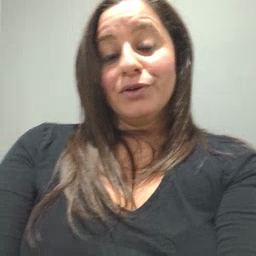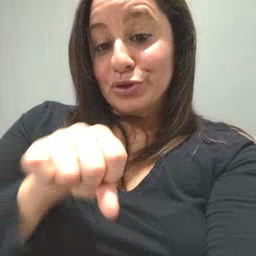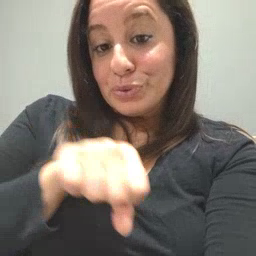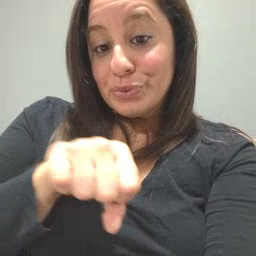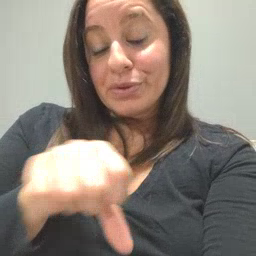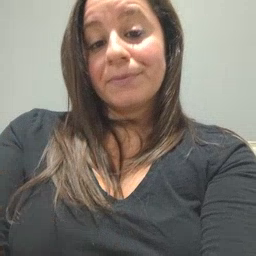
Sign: shoe